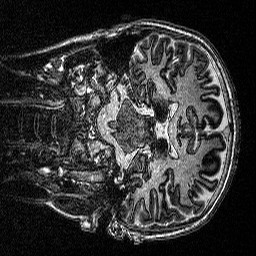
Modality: MP2RAGE
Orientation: coronal
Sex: male
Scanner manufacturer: siemens
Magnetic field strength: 3 T
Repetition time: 5 s
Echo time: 0.00292 s